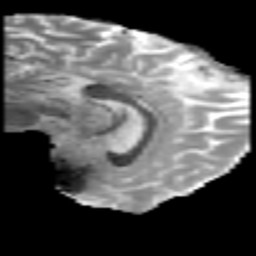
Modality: MD
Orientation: sagittal
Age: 22
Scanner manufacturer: philips
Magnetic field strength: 3 T
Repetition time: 8.6 s
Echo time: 0.127 s